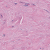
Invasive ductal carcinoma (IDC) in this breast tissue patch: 1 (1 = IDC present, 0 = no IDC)